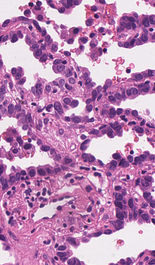
Tumor epithelial tissue: yes
Tumor-associated stroma tissue: yes
Normal tissue: no